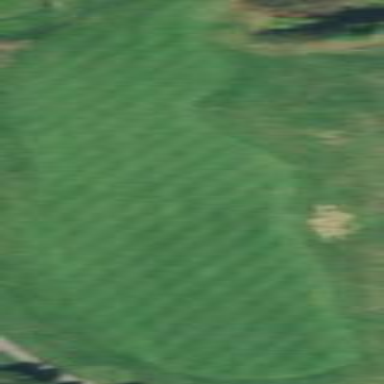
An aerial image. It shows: Grassy area designated as golf fairway.